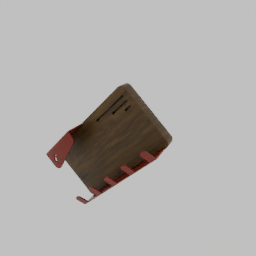
Label: appliances